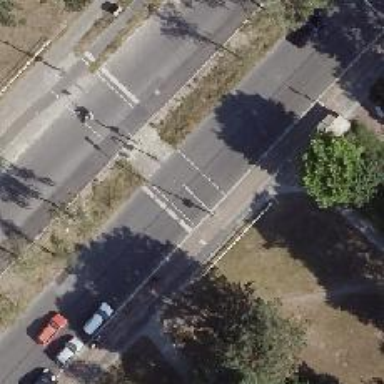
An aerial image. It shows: Crossing with traffic signals.